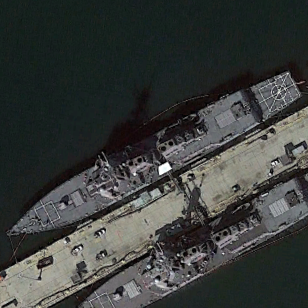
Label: destroyer